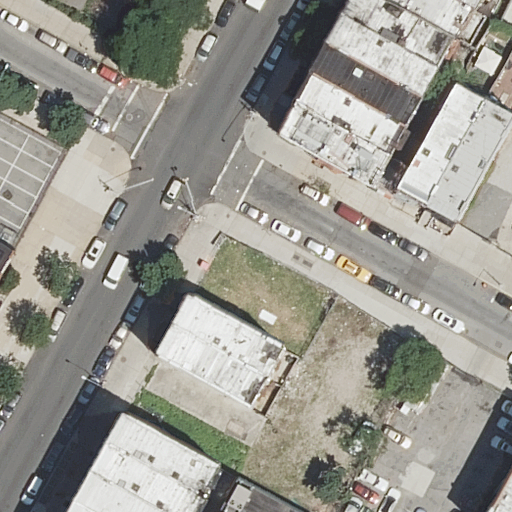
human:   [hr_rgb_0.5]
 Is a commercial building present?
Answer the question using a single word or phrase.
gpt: no

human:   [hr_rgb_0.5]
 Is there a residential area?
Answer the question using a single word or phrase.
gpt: yes

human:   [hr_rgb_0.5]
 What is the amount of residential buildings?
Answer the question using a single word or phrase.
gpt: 20

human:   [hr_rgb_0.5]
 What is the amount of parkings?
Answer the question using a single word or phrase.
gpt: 1

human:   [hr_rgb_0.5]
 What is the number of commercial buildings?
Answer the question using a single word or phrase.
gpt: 0

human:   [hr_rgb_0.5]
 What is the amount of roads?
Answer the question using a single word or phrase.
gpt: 4

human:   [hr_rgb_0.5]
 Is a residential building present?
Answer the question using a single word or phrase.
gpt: yes

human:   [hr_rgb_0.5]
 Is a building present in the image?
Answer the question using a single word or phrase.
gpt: yes

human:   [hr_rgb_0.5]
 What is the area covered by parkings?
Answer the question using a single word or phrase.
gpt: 3233m2

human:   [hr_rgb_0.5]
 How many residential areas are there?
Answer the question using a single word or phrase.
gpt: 1

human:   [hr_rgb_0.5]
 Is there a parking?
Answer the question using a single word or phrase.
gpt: yes

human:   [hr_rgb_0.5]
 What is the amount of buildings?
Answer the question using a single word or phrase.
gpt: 20

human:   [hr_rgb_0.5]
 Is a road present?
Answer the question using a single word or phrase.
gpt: yes

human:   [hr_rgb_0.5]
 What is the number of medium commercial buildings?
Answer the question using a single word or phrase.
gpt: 0

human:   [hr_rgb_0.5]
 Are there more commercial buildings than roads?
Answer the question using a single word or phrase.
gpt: no

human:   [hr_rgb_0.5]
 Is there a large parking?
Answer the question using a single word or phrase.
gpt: yes

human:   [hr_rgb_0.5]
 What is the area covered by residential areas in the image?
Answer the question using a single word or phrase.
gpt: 0m2

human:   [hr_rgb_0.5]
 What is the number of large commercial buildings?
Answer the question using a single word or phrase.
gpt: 0

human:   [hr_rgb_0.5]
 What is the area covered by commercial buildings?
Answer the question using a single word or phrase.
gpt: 0m2

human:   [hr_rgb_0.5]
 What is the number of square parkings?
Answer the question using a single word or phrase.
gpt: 0

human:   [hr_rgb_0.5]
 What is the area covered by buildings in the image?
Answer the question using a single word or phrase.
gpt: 4907m2

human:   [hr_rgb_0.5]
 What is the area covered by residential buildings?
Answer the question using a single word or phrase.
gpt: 4907m2

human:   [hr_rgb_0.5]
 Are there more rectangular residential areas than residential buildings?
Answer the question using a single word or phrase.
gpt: no

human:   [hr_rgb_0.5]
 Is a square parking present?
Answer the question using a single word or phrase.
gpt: no

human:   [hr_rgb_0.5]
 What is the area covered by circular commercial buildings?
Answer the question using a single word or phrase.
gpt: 0m2

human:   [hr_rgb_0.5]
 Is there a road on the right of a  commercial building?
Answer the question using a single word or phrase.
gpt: no

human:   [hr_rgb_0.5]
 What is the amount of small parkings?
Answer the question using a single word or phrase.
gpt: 0

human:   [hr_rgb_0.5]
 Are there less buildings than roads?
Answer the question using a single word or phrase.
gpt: no

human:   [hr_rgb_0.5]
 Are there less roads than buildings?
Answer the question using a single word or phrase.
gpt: yes

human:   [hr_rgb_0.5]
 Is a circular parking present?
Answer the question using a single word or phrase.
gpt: no

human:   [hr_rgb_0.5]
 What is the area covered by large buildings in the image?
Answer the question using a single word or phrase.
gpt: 2355m2

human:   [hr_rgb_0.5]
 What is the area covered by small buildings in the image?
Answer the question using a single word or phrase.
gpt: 281m2

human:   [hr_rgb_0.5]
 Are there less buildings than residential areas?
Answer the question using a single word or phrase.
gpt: no

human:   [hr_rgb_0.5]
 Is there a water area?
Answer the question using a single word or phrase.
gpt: no

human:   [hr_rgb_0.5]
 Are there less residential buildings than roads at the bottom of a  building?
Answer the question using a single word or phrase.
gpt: no

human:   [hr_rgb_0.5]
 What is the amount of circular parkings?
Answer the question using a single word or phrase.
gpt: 0

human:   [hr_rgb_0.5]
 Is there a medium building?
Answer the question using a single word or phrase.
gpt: yes

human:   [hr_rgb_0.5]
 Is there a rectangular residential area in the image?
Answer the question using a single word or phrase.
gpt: yes

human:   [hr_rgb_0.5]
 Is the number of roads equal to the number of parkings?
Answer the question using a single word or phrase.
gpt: no

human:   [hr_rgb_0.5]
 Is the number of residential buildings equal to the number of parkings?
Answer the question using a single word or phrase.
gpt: no

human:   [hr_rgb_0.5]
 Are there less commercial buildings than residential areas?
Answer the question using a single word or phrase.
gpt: yes

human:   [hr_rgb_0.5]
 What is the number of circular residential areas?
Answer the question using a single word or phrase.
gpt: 0

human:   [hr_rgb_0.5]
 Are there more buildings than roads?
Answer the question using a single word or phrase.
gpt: yes

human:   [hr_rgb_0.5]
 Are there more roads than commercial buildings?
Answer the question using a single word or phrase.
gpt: yes

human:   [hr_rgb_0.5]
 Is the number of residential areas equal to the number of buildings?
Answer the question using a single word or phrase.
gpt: no

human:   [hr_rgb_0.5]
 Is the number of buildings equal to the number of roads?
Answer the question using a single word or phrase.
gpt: no

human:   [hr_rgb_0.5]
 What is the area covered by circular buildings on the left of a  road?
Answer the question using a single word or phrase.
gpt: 0m2

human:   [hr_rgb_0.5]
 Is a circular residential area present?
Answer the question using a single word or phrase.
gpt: no

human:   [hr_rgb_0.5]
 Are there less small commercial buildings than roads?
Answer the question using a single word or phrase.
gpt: yes

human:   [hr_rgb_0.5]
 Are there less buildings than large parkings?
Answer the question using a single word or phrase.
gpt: no

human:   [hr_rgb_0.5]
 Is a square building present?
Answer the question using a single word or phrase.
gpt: no

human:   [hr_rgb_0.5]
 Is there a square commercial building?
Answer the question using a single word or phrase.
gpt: no

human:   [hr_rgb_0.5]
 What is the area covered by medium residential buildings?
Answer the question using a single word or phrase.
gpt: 2270m2

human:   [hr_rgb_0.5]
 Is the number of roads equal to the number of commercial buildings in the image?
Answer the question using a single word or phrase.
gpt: no

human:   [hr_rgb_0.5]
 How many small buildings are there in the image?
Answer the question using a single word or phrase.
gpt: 7

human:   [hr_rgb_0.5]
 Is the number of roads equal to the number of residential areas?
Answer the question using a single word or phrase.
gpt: no

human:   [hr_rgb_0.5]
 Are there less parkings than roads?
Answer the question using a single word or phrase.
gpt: yes

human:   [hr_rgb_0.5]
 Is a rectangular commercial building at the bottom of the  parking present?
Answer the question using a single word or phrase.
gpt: no

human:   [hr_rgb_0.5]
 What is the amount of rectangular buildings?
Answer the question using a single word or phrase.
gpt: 19

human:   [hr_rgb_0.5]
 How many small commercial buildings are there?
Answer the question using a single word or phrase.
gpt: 0

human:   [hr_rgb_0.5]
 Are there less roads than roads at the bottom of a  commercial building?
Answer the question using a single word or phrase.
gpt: no

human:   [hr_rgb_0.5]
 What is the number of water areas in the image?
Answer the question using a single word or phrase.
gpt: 0

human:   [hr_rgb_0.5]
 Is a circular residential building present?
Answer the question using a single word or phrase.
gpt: no

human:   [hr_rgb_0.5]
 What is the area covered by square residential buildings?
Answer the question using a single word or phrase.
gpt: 0m2